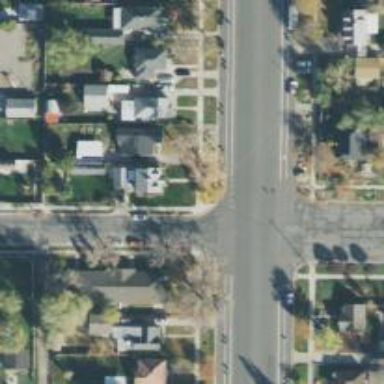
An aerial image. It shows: Residential road with asphalt surface and separate sidewalk.